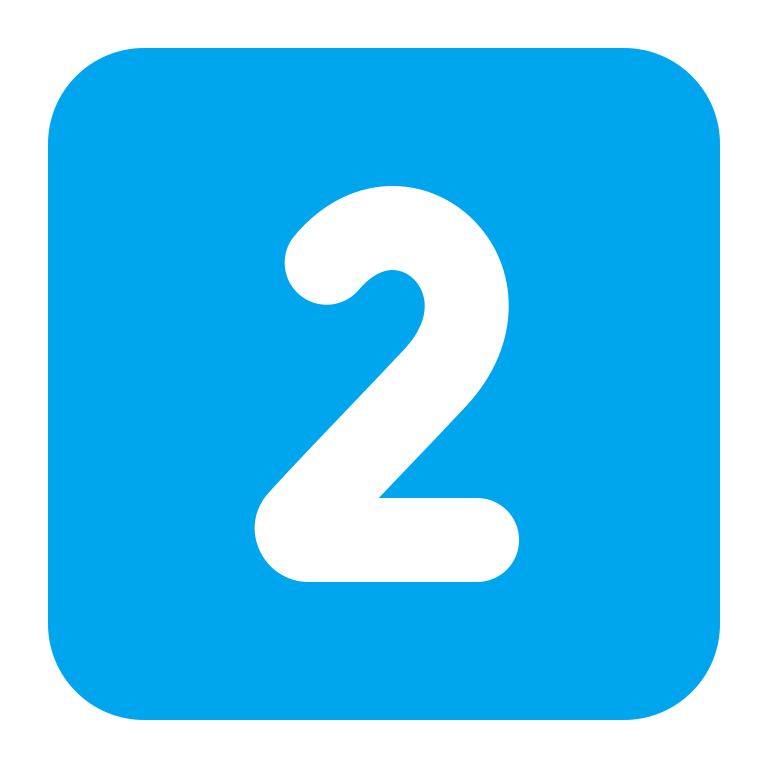
keycap 2 flat